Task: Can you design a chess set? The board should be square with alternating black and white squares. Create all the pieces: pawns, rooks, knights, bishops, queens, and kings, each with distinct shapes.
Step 4106:
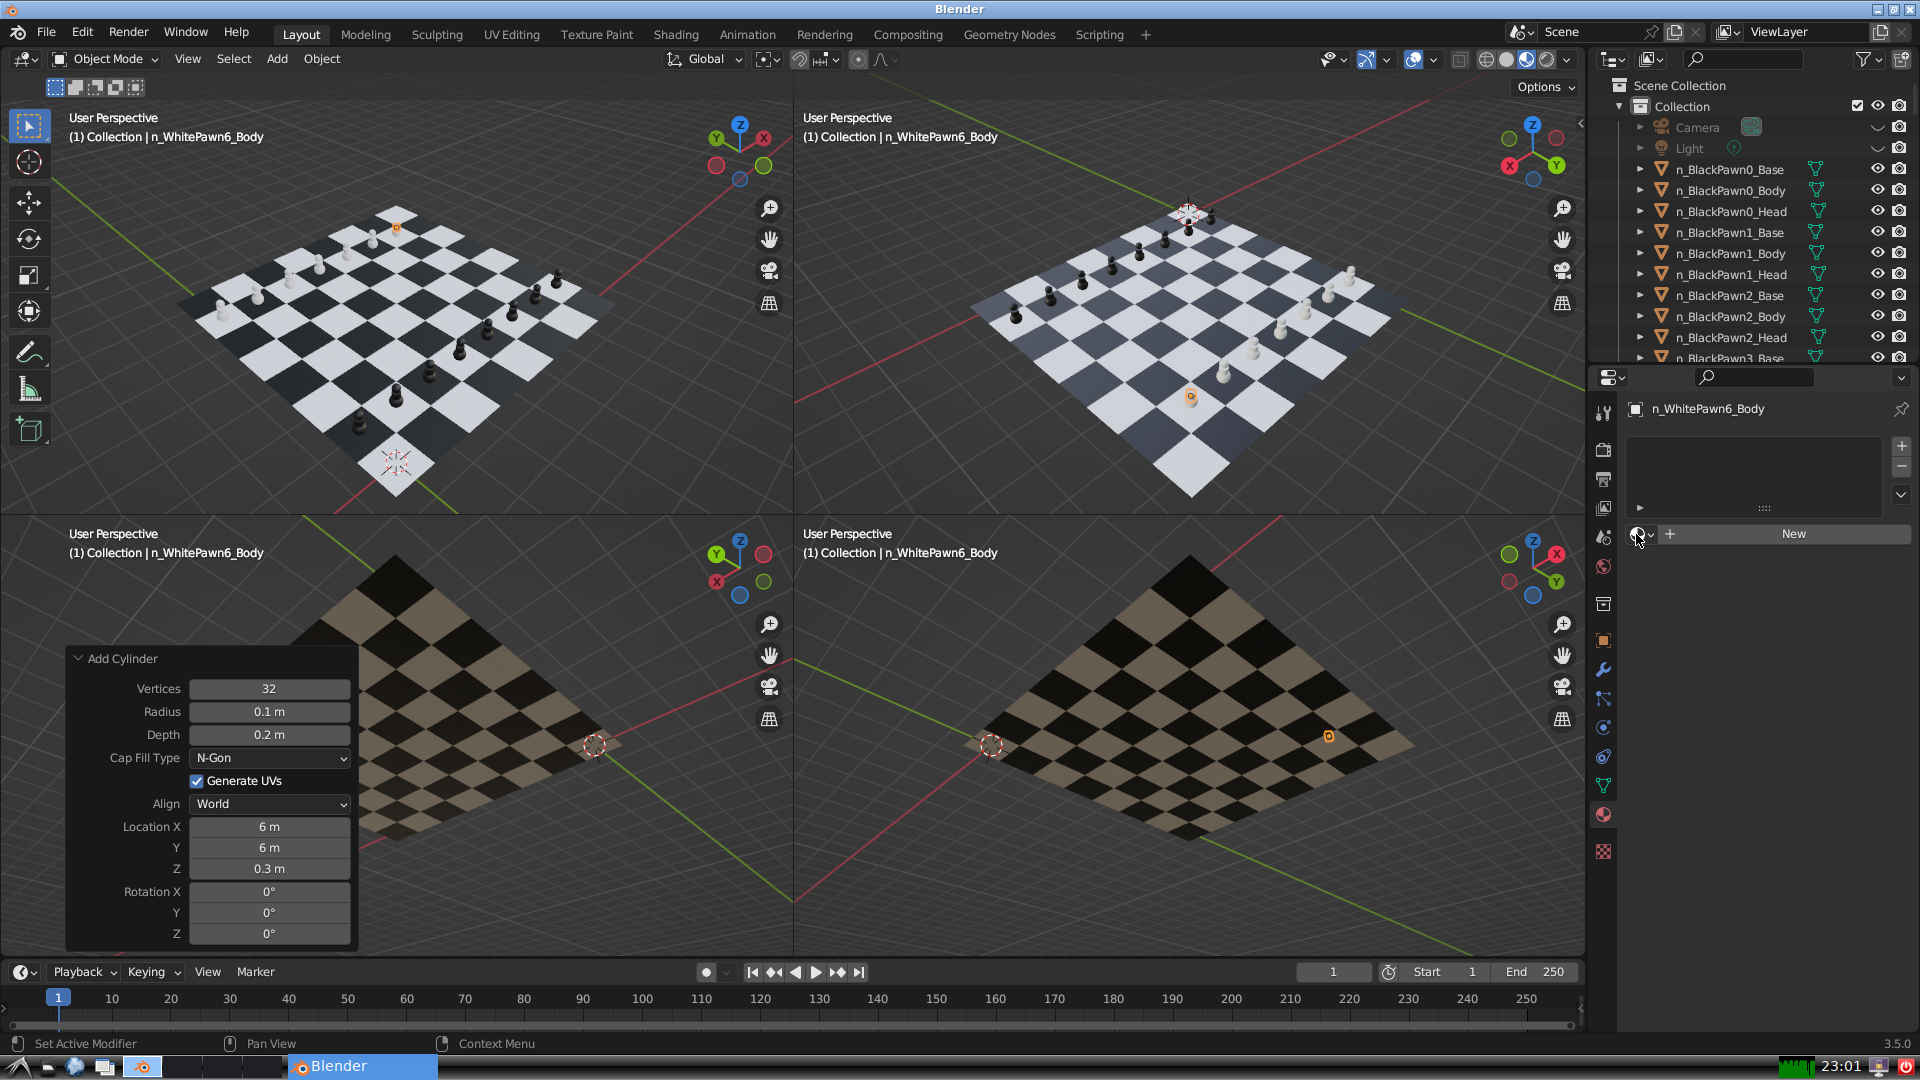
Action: click: no